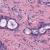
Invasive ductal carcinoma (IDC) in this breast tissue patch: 1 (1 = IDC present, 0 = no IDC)